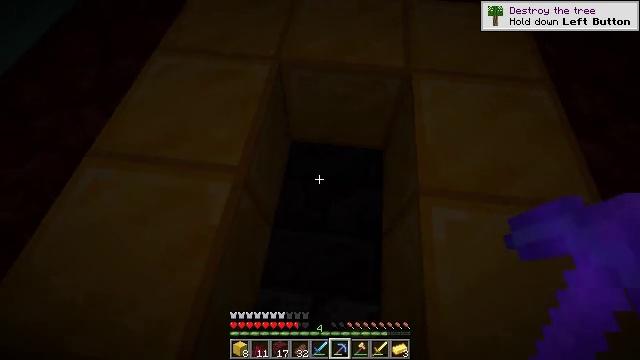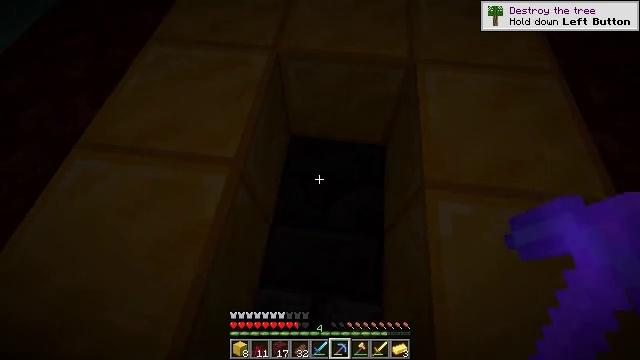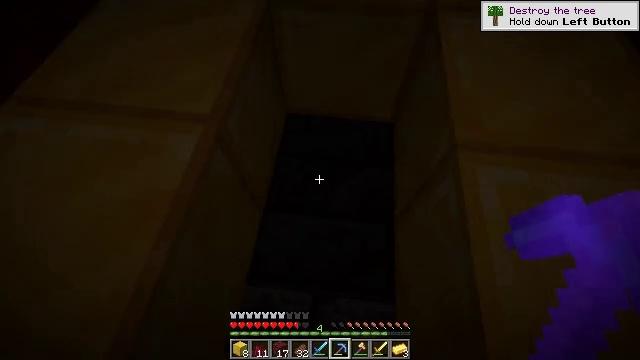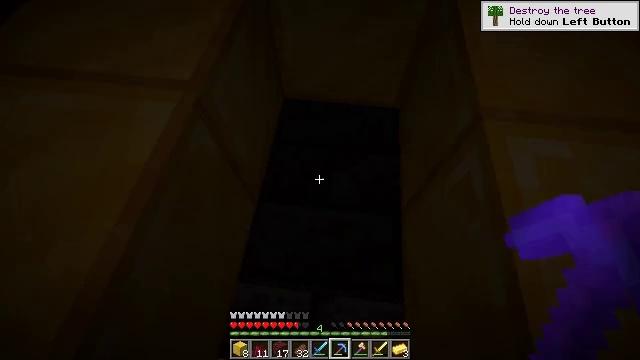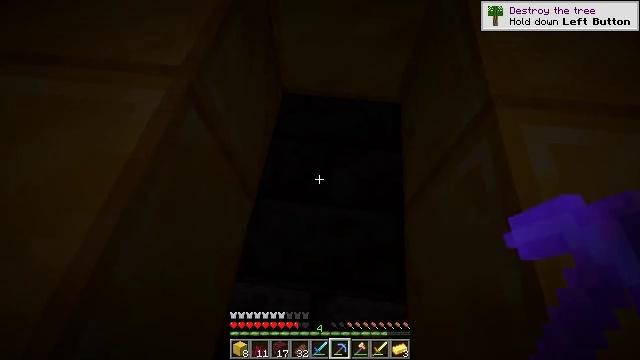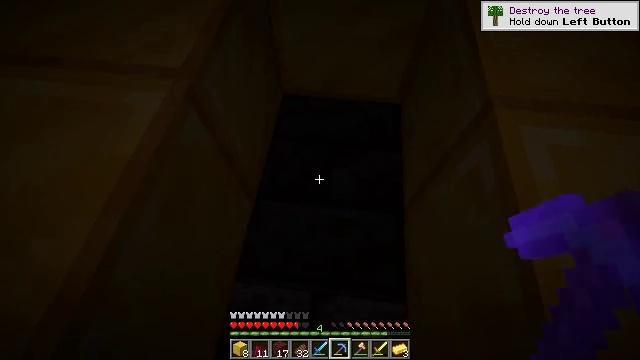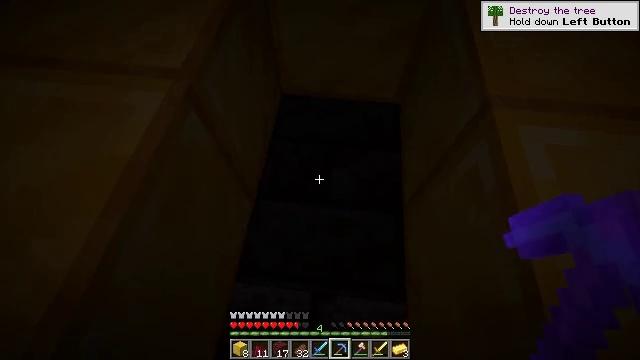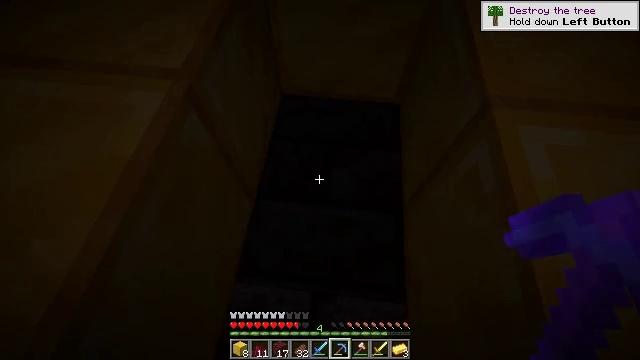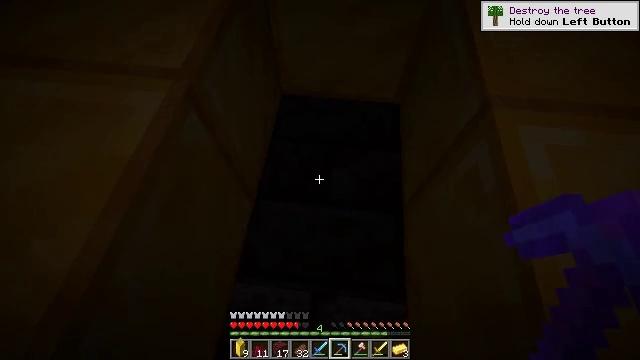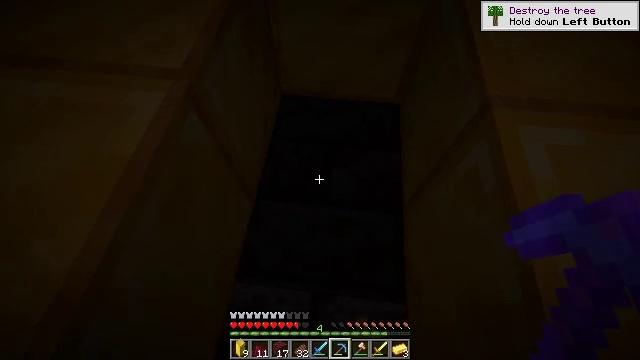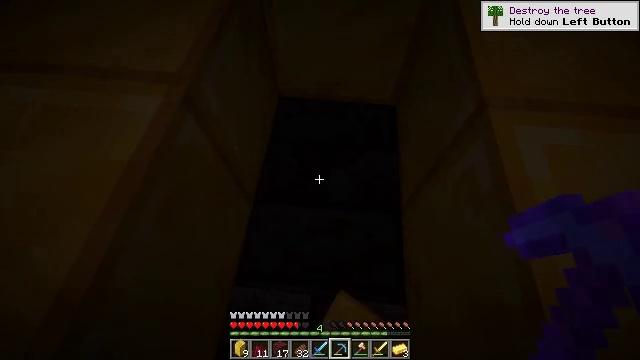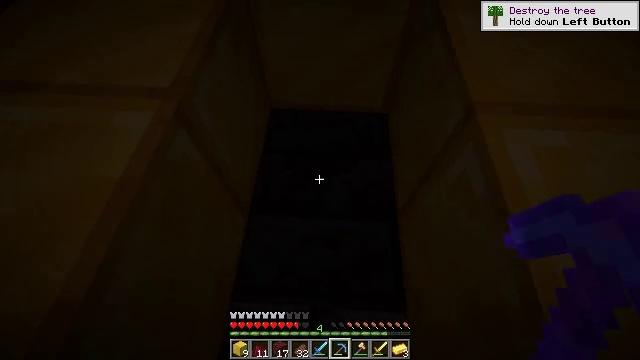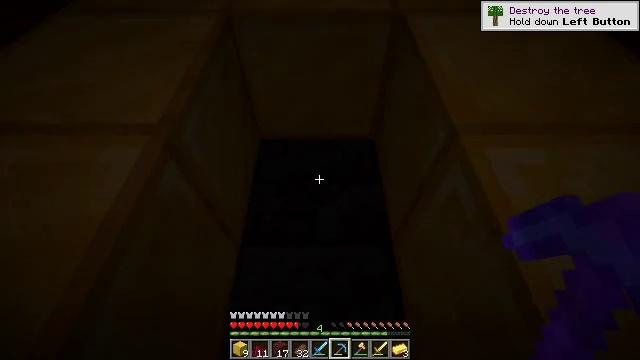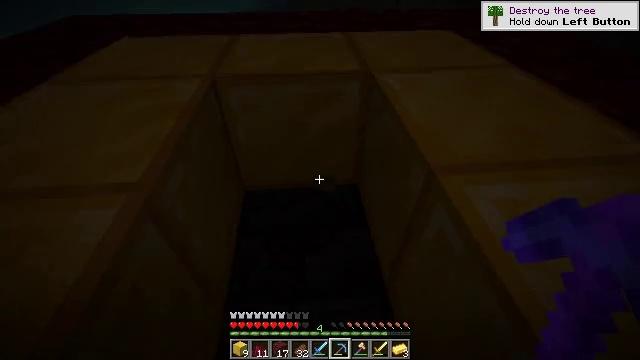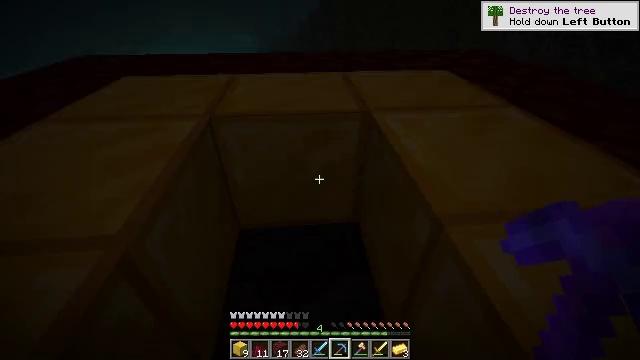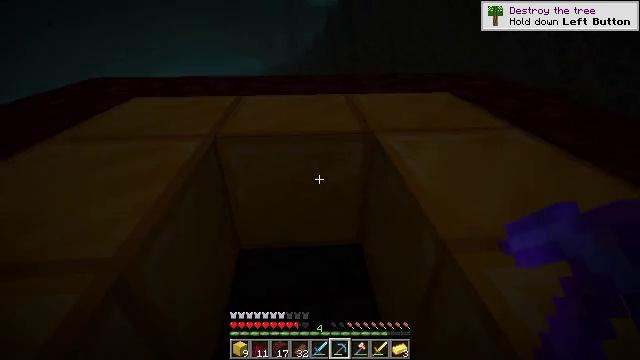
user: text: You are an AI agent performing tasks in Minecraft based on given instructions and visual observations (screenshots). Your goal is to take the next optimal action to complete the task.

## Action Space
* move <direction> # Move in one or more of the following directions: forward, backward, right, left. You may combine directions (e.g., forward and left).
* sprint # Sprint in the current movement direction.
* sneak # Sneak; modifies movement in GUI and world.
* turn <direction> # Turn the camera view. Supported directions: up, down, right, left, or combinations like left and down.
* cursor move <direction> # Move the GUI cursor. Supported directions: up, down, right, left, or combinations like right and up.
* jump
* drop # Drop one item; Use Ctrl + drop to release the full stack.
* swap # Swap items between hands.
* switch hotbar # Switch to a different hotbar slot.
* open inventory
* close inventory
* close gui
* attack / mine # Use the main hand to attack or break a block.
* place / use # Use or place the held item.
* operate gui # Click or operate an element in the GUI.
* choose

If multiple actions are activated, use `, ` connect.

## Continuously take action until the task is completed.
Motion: motion action
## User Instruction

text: Use a pickaxe to gather the gold block.
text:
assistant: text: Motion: no_op
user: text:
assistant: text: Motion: no_op
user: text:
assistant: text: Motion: no_op
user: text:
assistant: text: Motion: no_op
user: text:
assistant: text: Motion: no_op
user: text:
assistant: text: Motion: no_op
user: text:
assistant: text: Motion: no_op
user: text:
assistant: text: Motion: no_op
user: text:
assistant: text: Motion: no_op
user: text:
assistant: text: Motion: no_op
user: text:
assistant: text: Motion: turn right and up
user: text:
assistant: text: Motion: turn right and up
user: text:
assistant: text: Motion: turn right and up
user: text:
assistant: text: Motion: move forward, turn up
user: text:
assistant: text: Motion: move forward, turn up
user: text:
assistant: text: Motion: move forward, turn up
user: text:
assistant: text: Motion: turn left
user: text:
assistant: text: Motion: turn left, attack / mine
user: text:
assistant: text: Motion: turn left, attack / mine
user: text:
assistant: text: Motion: attack / mine
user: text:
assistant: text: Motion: turn left, attack / mine
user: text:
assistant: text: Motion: attack / mine
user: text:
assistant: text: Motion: attack / mine
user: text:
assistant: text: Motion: attack / mine
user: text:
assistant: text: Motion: attack / mine
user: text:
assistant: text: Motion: attack / mine
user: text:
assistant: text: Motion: attack / mine
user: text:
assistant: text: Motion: attack / mine
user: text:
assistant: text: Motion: attack / mine
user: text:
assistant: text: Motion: attack / mine